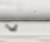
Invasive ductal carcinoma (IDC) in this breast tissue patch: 0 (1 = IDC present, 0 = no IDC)